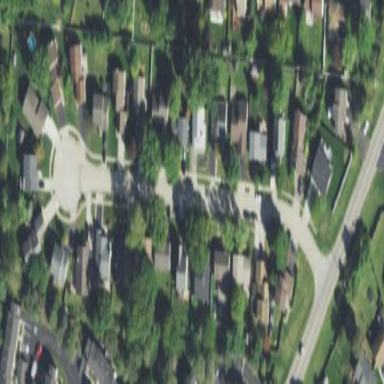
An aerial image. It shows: Residential area on city block.